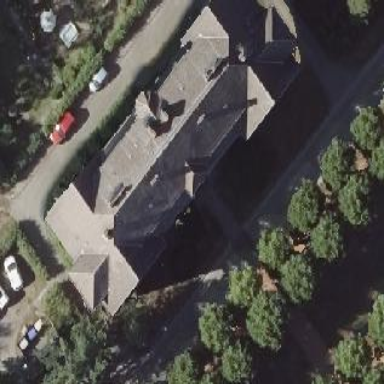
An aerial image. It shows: Hospital building with gabled roof.